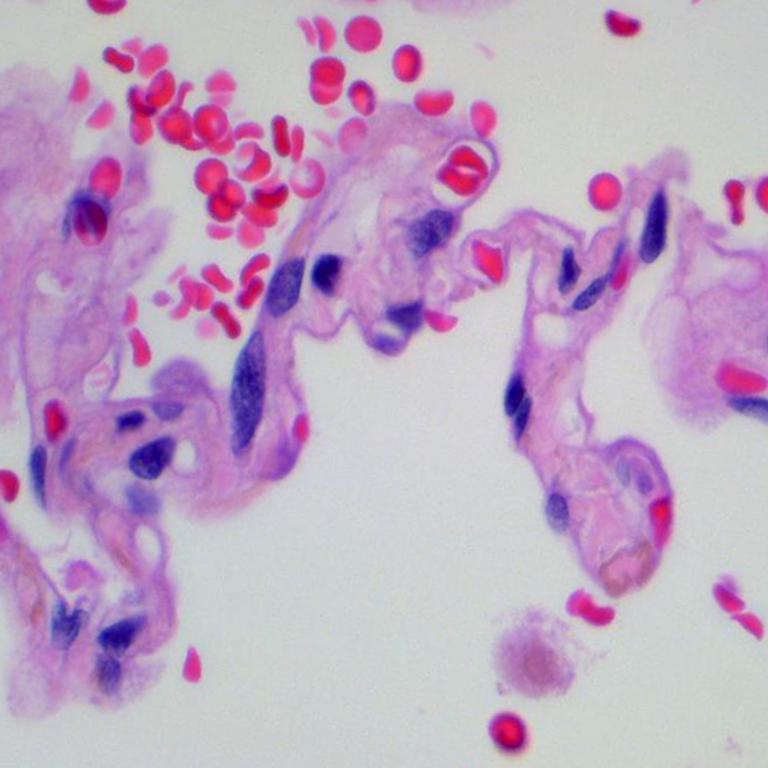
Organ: lung
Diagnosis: benign